Question: I wrote this django 1.7.7 code:
'''
class Color(models.Model):
color = models.CharField(max_length=20, primary_key=True)
def __unicode__(self):
return str(self.color)
class Pen(models.Model):
label = models.CharField(max_length=20, primary_key=True)
color = models.ForeignKey('Color')
class PenAdmin(admin.ModelAdmin):
pass
class PenInline(admin.TabularInline):
model = Pen
class ColorAdmin(admin.ModelAdmin):
inlines = [PenInline,]
admin.site.register(Pen, PenAdmin)
admin.site.register(Color, ColorAdmin)
'''
I want to know why when I click on the add color button in the admin page, it also shows 3 pen fields as in the image below and how to remove them from that specific dialog.
I've tried both TabularInline and StackedInline and they look identical.

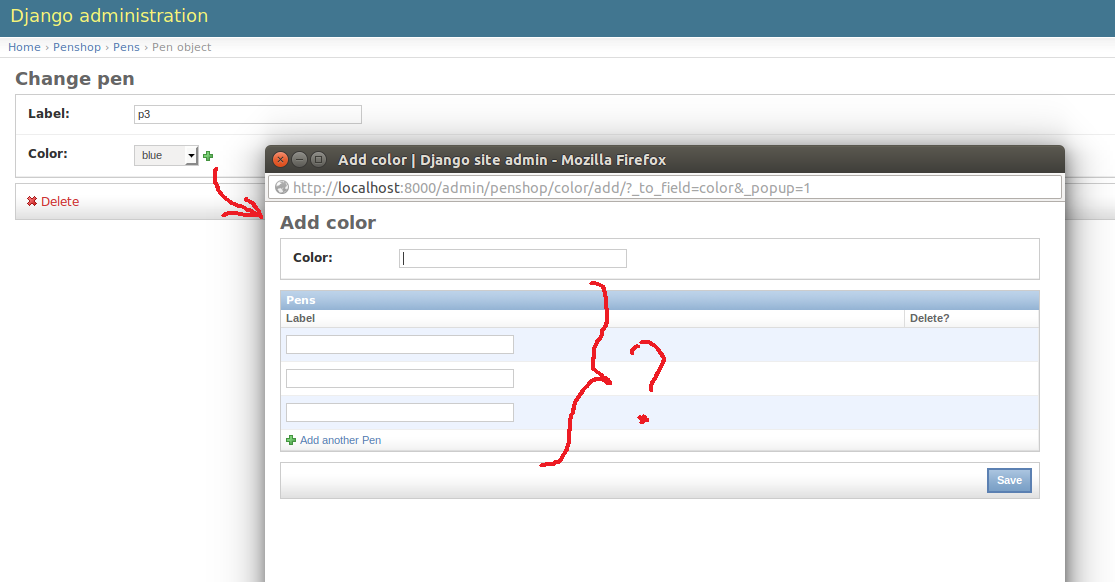
Answer: 'InlineModelAdmin' 'extra''s default value is '3', so you can simply change it 'extra = 0' in 'PenInline' declaration:
'''
class PenInline(admin.TabularInline):
model = Pen
extra = 0
'''
<URL>
look at <URL>
remove 'ColorAdmin' declaration and change last line to 'admin.site.register(Color)'